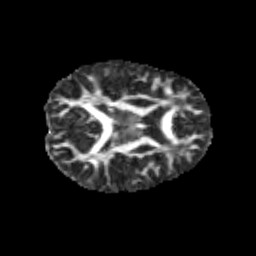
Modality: FA
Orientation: axial
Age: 11
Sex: male
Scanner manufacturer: siemens
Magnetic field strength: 3 T
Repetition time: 3.8 s
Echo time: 0.07 s